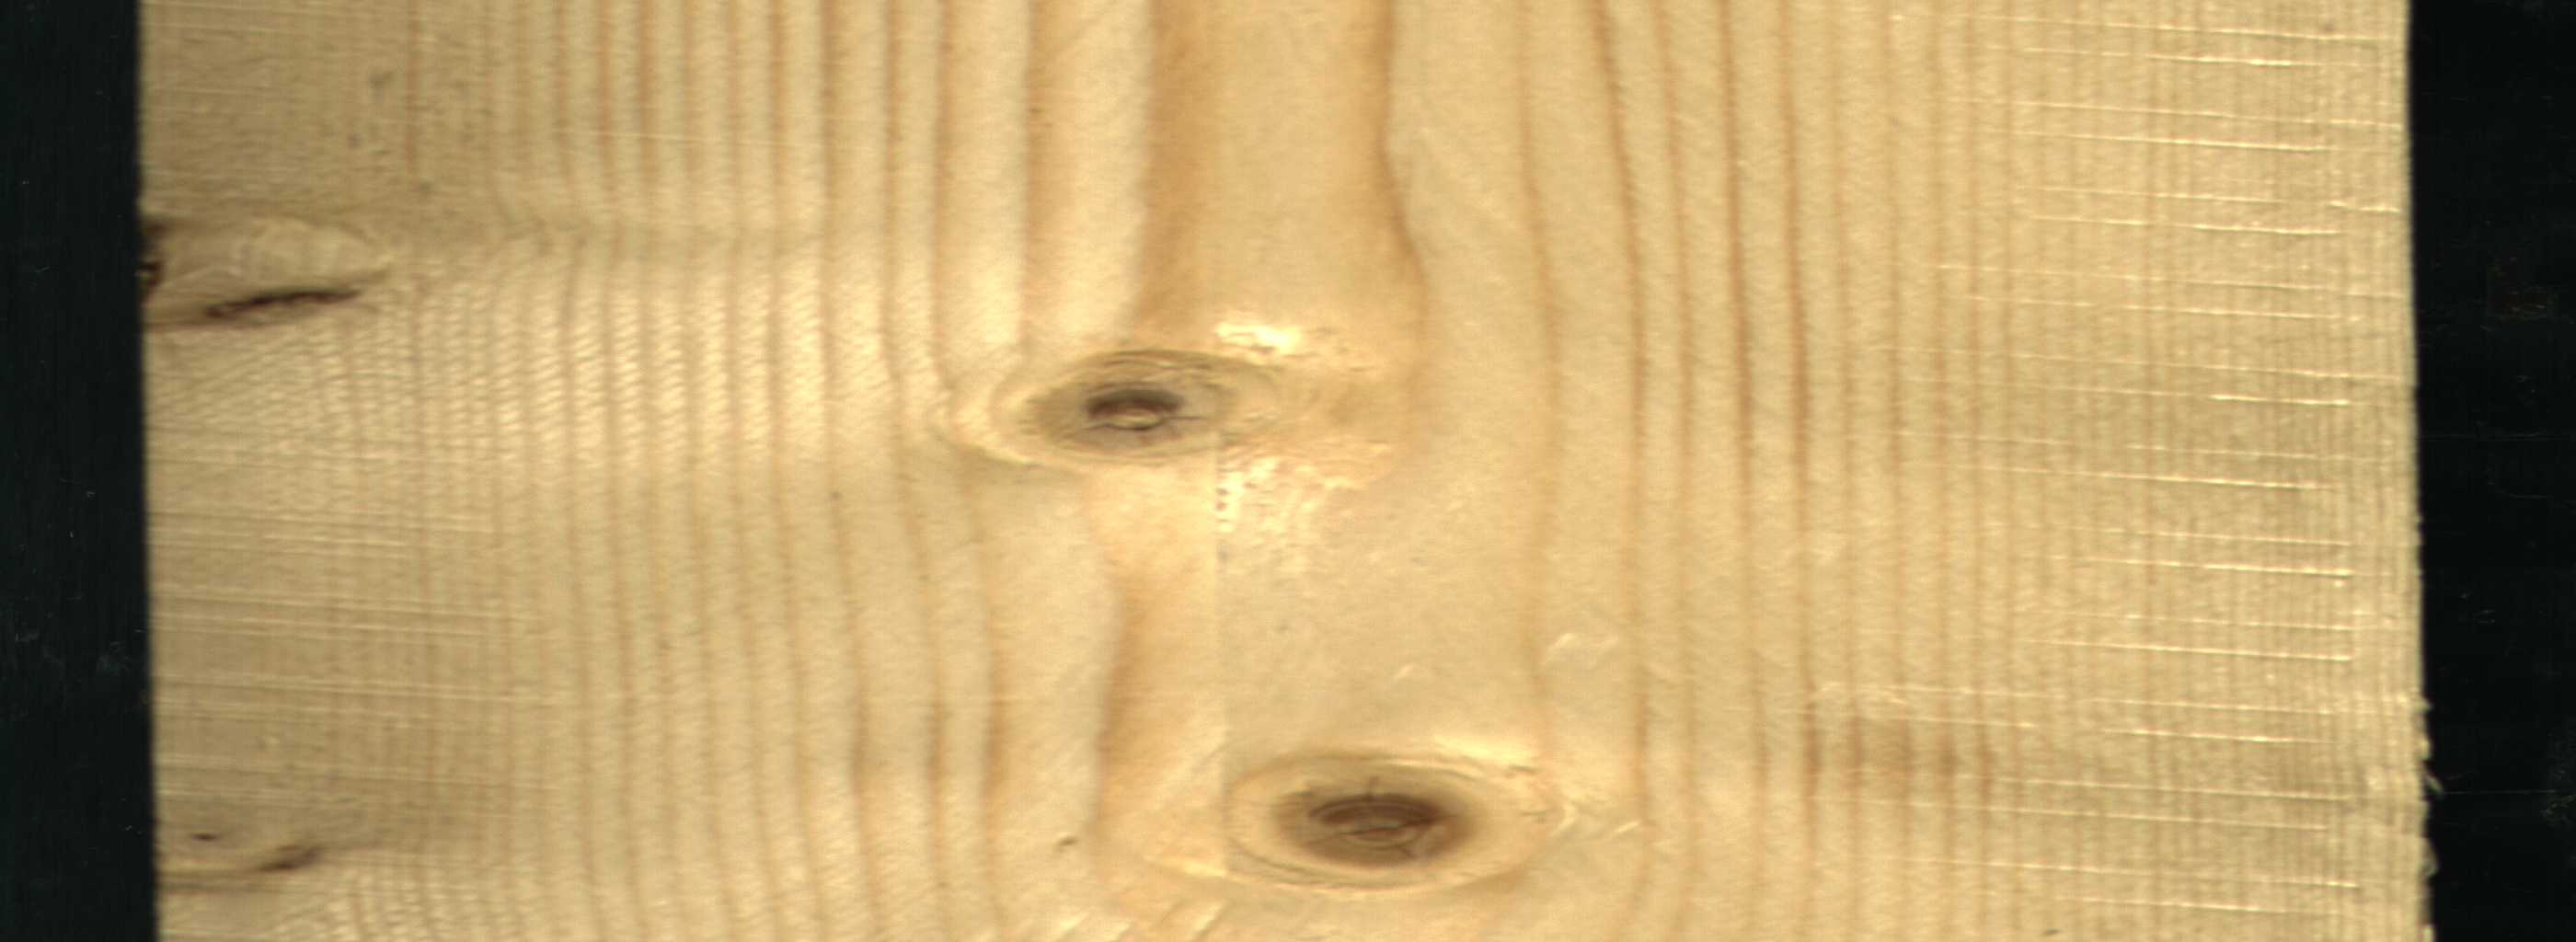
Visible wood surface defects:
Live_Knot
Live_Knot
Live_Knot